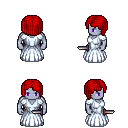
a pixel art fantasy rpg character, male body template, dark elf, purple skin, underdress, robe skirt, red pageboy hairstyle, brown shoes, dagger, four views (front, back, left, right), 2x2 character sprite sheet, small pixel art, hard edges, no anti-aliasing